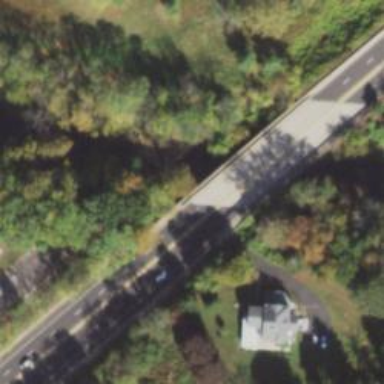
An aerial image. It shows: Primary highway crossing over bridge.